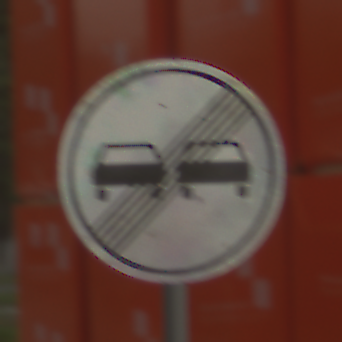
Verkehrszeichen: EndeUeberholverbot
Umgebung: Outdoor, Suburban
Tageszeit: MorningAfternoon
Wetter: PartlyCloudy
Licht: Natural
Jahreszeit: NotSpecified
Kontrast: LowContrast